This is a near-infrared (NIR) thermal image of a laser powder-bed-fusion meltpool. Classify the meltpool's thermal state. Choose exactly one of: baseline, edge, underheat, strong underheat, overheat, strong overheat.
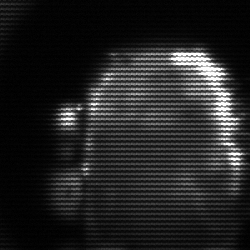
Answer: baseline